Question: How do I extend/modify vim highlighting for filetypes at once?
I have certain relatively simple patterns which I'd like highlight differently, that can occur in any filetype. So rather than adding something like the below to every conceivable filetype I might use (~/.vim/syntax/python.vim, .../css.vim, .../html.vim, ...) is there some way I can define it once for all filetypes?
'''
syn match SpecialComment "@[@\-+].*" containedin=Comment
syn match Comment "\* .*$"hs=s+1 containedin=SpecialComment
'''
As suggested I saved my changes to '~/.vim/after/filetype.vim', with the result that it works in <URL>, and the desired result:

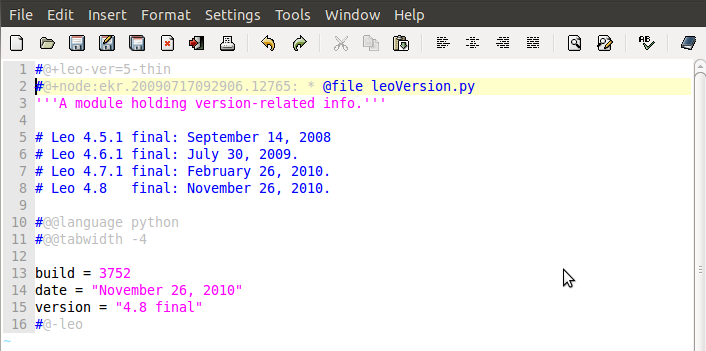
Answer: '~/.vim/after/filetype.vim'
filetype.vim seems to be sourced BEFORE the syntax files, so it gets overwritten by the default syntax file. Therefore, I'd recommend you create a new file called something like:
'''
~/.vim/after/common_syntax.vim
'''
with the highlight lines that you're interested in. Then, add this to '~/.vim/after/filetype.vim':
'''
if !exists("after_autocmds_loaded")
let after_autocmds_loaded = 1
au BufNewFile,BufRead * source ~/.vim/after/common_syntax.vim
endif
'''
This will cause the file to be sourced once the file has been read.
P.S. Responding to the comment in your sample code: "why can't we use plain ol 'comment' group instead of 'pythoncomment' etc. ?", it's because the syntax highlight group is pythonComment, which is merely coloured in the same way as Comment. If your syntax is unique enough for it not to be a problem, you could just do 'containedin=ALL'. If it is close, but not quite unique, you could do 'containedin=ALLBUT,conflictgroup' where 'conflictgroup' is the highlight group you want to steer clear of.